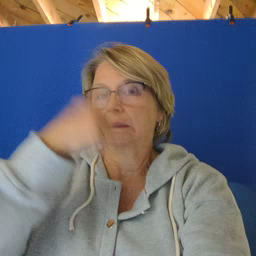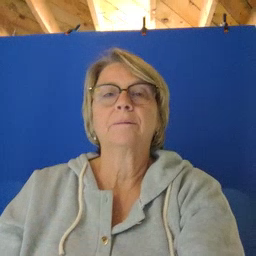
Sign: face